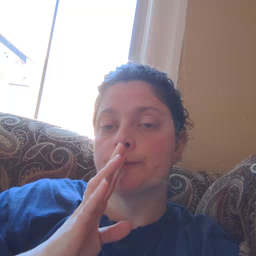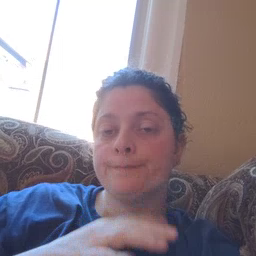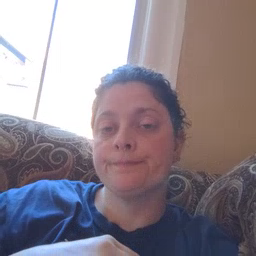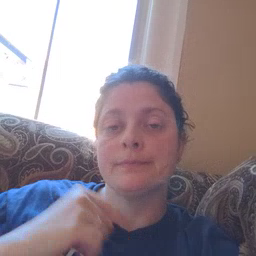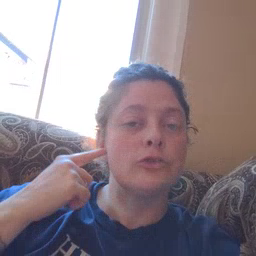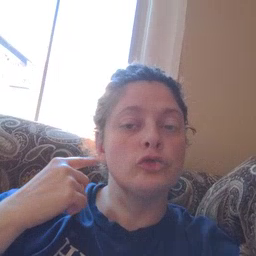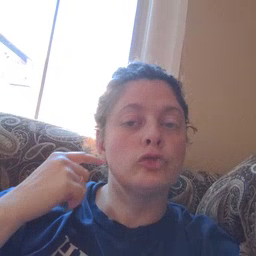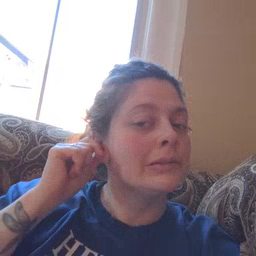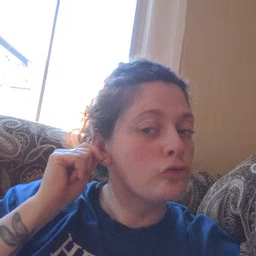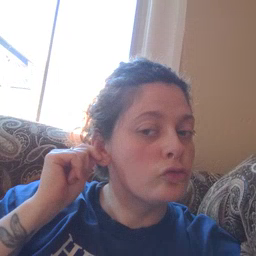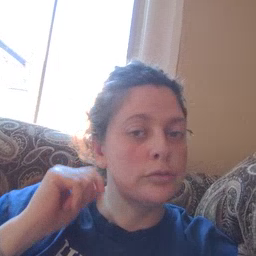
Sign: ear